Interaction volume radius: 5 \u00c5
Interaction volume height: 40 \u00c5
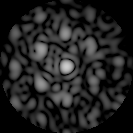
Disorder parameter: 0.5702